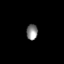
Tissue: lung
Cell type: Myeloid cells
Senescence score: 0.6875
Nuclear area (px): 170
Mean DAPI intensity: 136.476